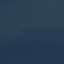
Land use / land cover class: SeaLake